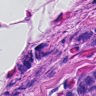
Metastatic tissue present: yes